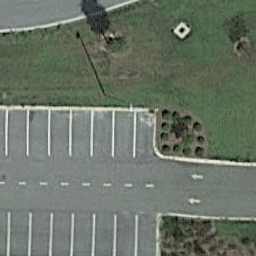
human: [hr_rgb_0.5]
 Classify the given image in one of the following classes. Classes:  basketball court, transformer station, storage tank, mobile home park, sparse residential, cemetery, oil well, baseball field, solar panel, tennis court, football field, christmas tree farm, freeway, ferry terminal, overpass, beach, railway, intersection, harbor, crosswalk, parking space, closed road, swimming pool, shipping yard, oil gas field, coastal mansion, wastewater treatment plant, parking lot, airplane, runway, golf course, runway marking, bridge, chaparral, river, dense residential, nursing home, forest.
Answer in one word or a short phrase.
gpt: parking space